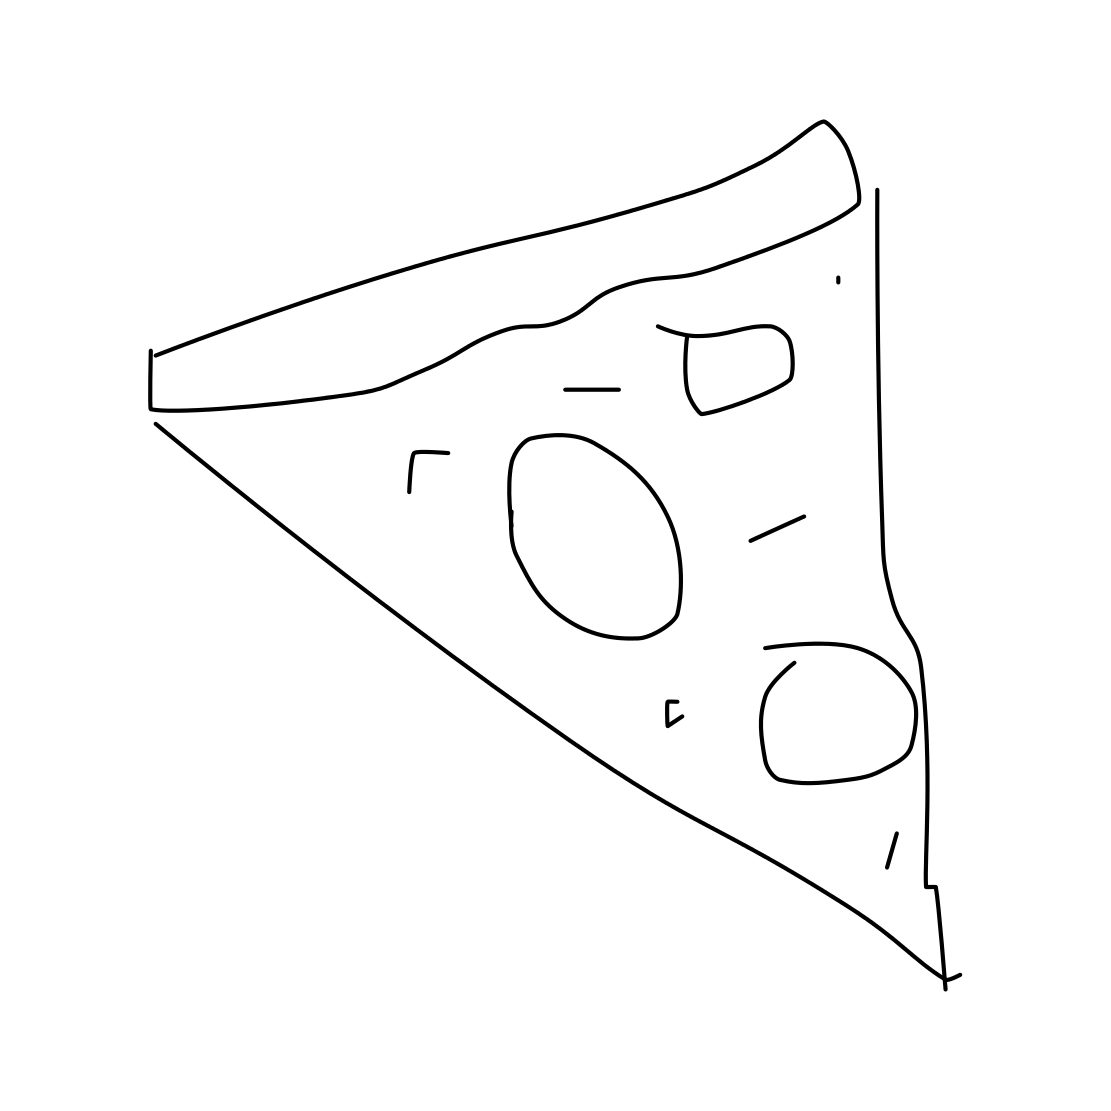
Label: pizza